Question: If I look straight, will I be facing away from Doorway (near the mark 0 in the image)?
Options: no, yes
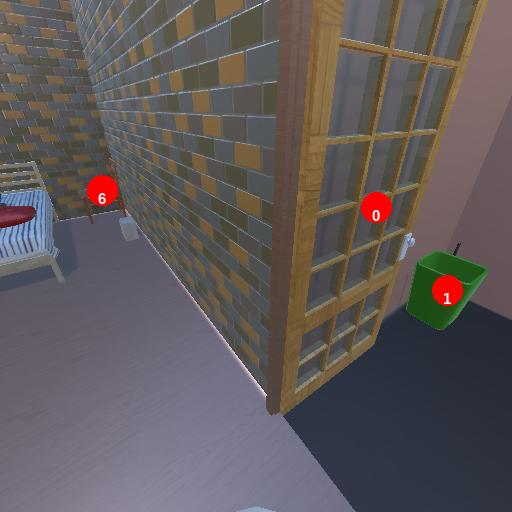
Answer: no